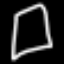
Label: square